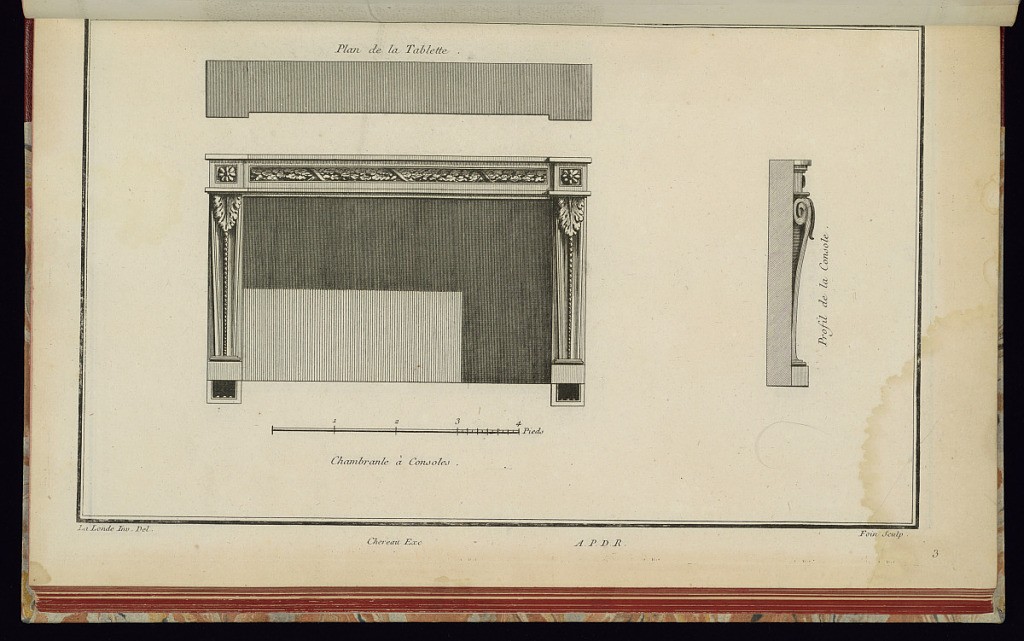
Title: Chambranle à Consoles
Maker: Richard de Lalonde, French, active 1780–96
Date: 1775-1788
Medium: Etching on off-white laid paper
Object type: Print
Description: Elevation of a bracketed console design. Either side is decorated with acanthus leaves and a vertical bead course. There is a frieze along the top shelf with oak leaves. Below the elevation is a scale bar of four French feet ("4 Pieds"). The scrolling profile of the console is provided on the right side of the plate, and above the elevation is a cross section of the shelf. The plate is signed and numbered, although the lettering of the plate is not evident in the creasing of the album.